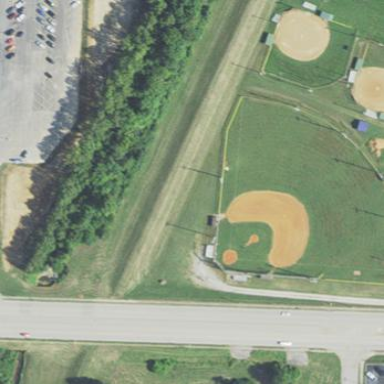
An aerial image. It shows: Baseball pitch for leisure land.